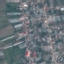
Label: Residential